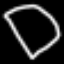
Label: diamond